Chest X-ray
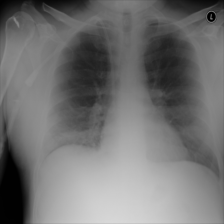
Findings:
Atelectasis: negative
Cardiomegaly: negative
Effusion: negative
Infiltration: negative
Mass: negative
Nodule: negative
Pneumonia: negative
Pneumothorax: negative
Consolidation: negative
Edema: positive
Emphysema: negative
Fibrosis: negative
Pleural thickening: negative
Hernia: negative